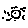
Label: sun